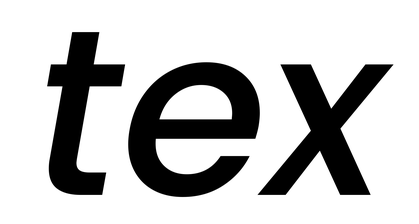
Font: Poppins-MediumItalic